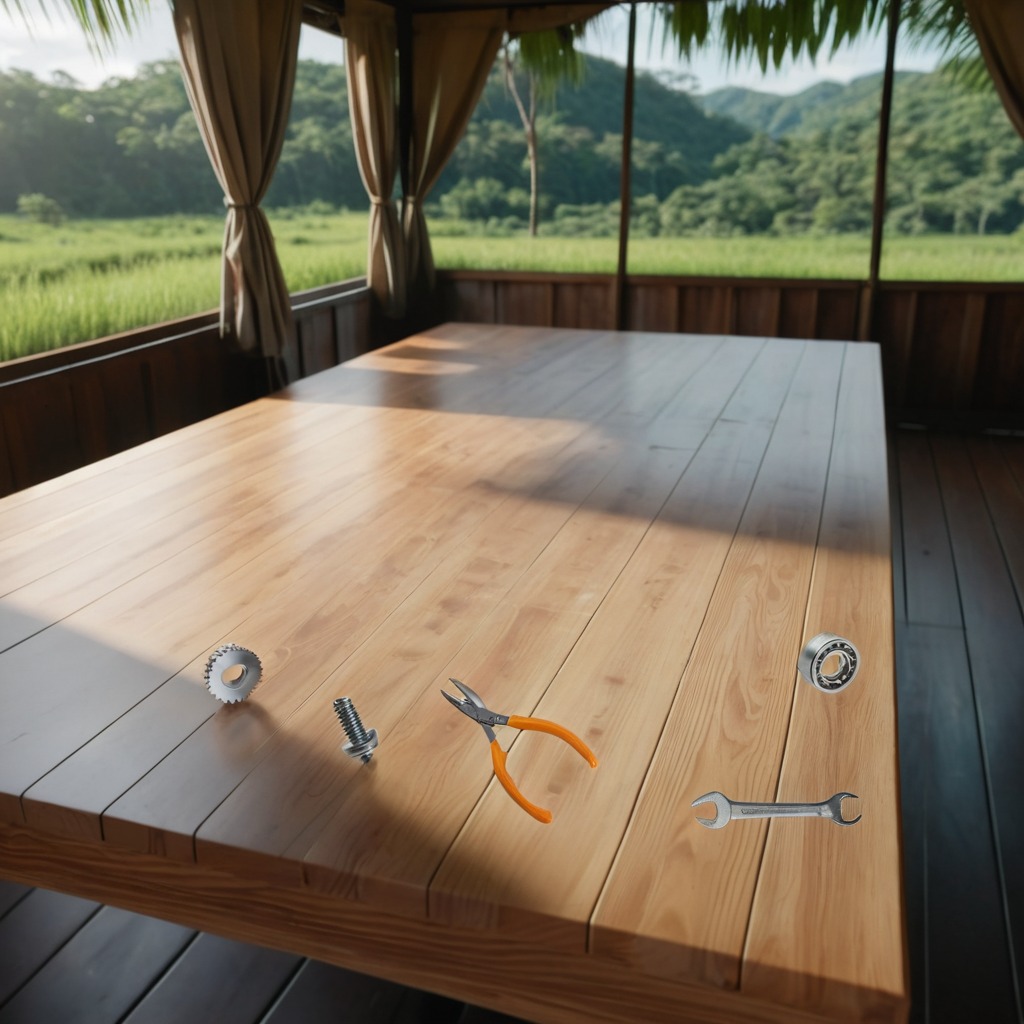
A ball bearing, a steel gear with teeth, a metal machine screw, pliers, and a wrench are lying on the wooden table.